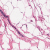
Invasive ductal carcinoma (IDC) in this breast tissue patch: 0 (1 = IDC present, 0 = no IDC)